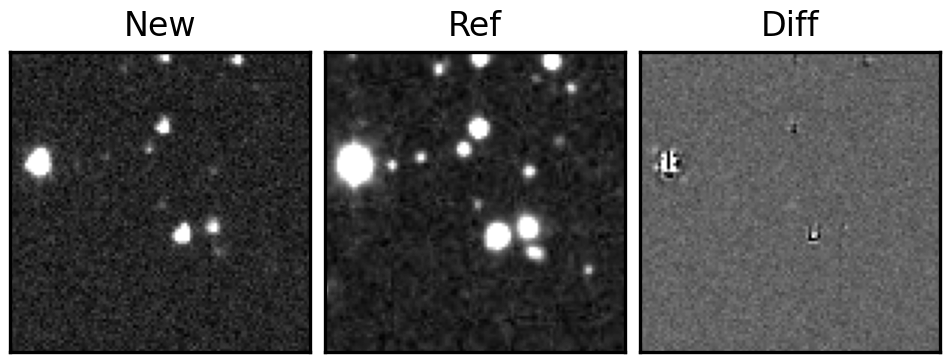
Label: real